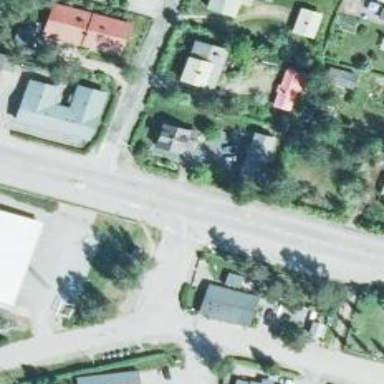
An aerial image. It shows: Uncontrolled road crossing.